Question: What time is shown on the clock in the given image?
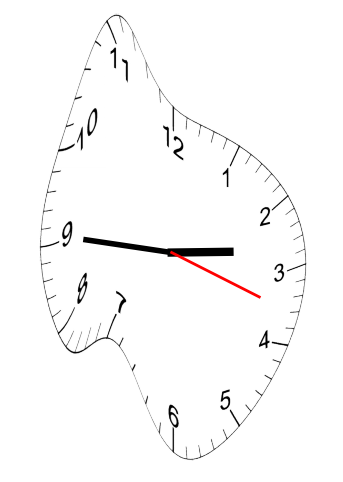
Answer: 02:45:18